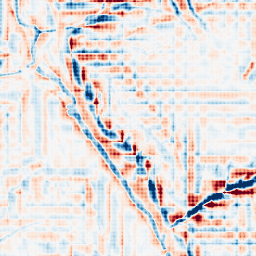
Category: wavelet
Decomposition family: wavelet_dwt
Decomposition parameters: wavelet: db2
level: 4
Upsampling method: sinc_hamming
Upsampling parameters: scale: 8
kernel_size: 8
Upsampling scale: 8